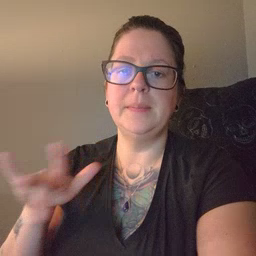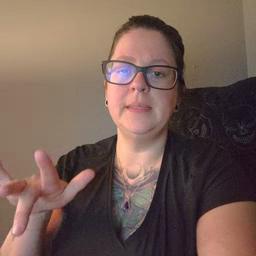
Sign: empty